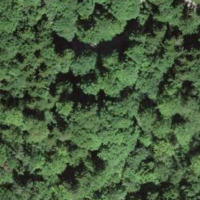
EUNIS habitat code: 44
Species observed at this site:
Saxifraga rotundifolia
Asplenium scolopendrium